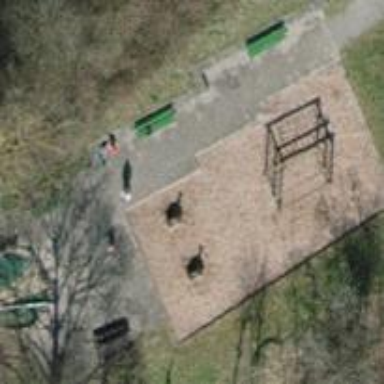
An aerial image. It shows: Playground area for leisure land.